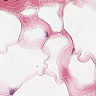
Metastatic tissue present: no